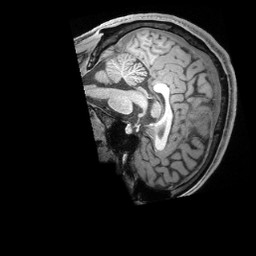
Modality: T1w
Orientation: sagittal
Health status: healthy
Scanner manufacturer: siemens
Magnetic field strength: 3 T
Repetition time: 2.4 s
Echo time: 0.00201 s